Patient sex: F
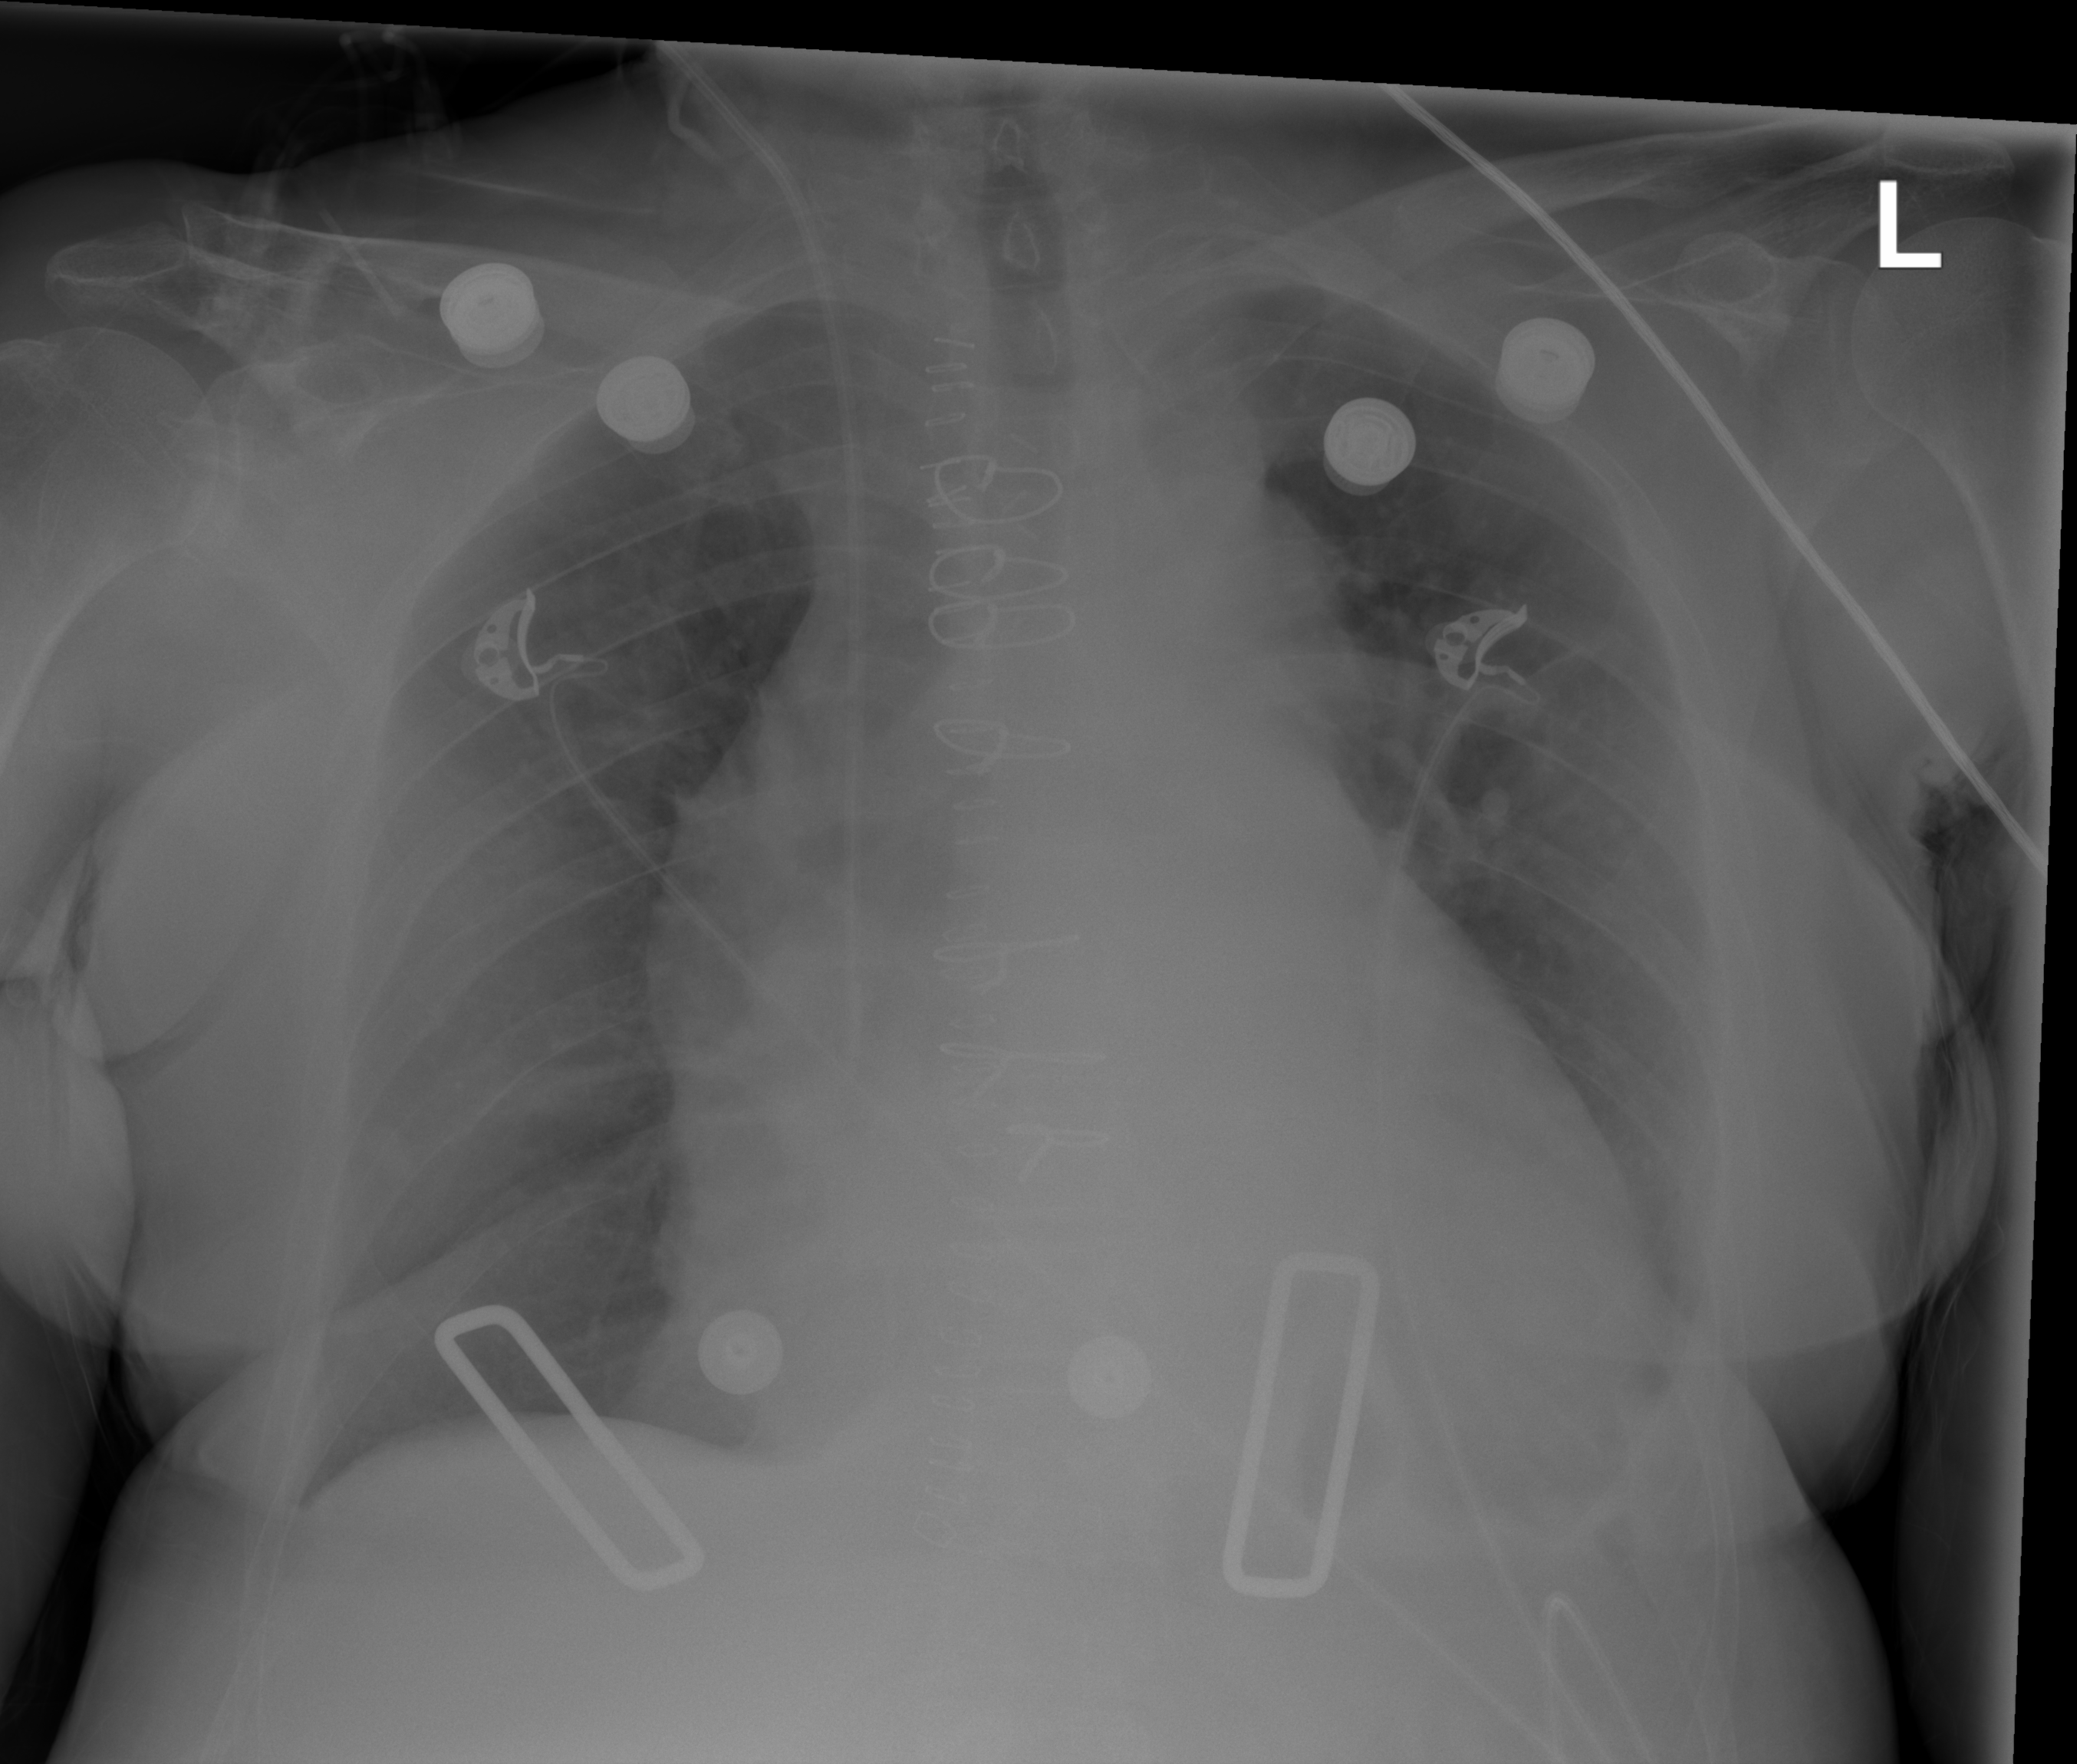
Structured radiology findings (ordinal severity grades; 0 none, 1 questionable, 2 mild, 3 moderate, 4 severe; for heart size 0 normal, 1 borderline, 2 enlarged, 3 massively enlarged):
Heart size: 2
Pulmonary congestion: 1
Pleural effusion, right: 0
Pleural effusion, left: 2
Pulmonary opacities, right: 0
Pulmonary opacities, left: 0
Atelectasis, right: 0
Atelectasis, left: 2